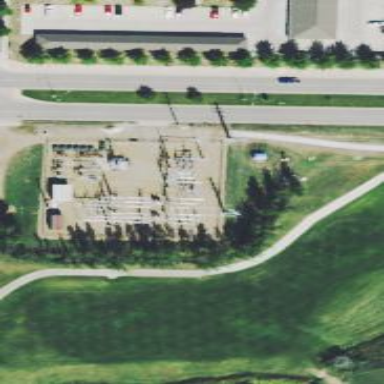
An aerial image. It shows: Power substation.